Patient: sex F, age 60
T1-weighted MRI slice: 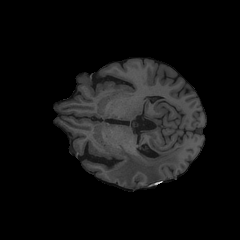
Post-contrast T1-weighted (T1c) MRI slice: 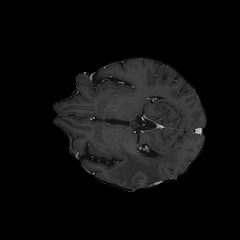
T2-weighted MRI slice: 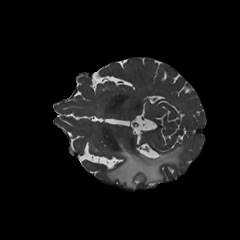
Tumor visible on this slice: yes
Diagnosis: Glioblastoma, IDH-wildtype
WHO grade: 4